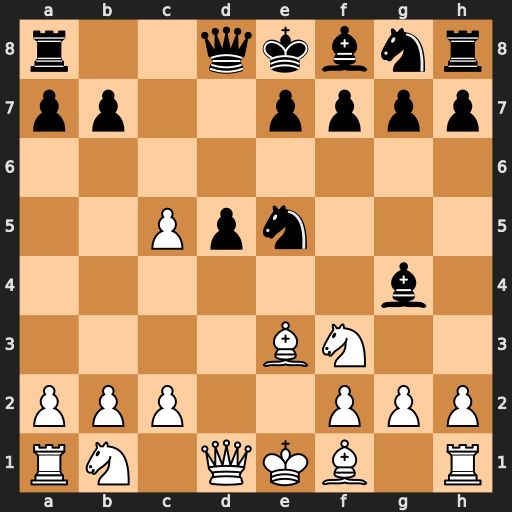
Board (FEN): r2qkbnr/pp2pppp/8/2Ppn3/6b1/4BN2/PPP2PPP/RN1QKB1R
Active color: w
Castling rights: KQkq
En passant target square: -
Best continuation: Nxe5 Bxd1 Bb5+